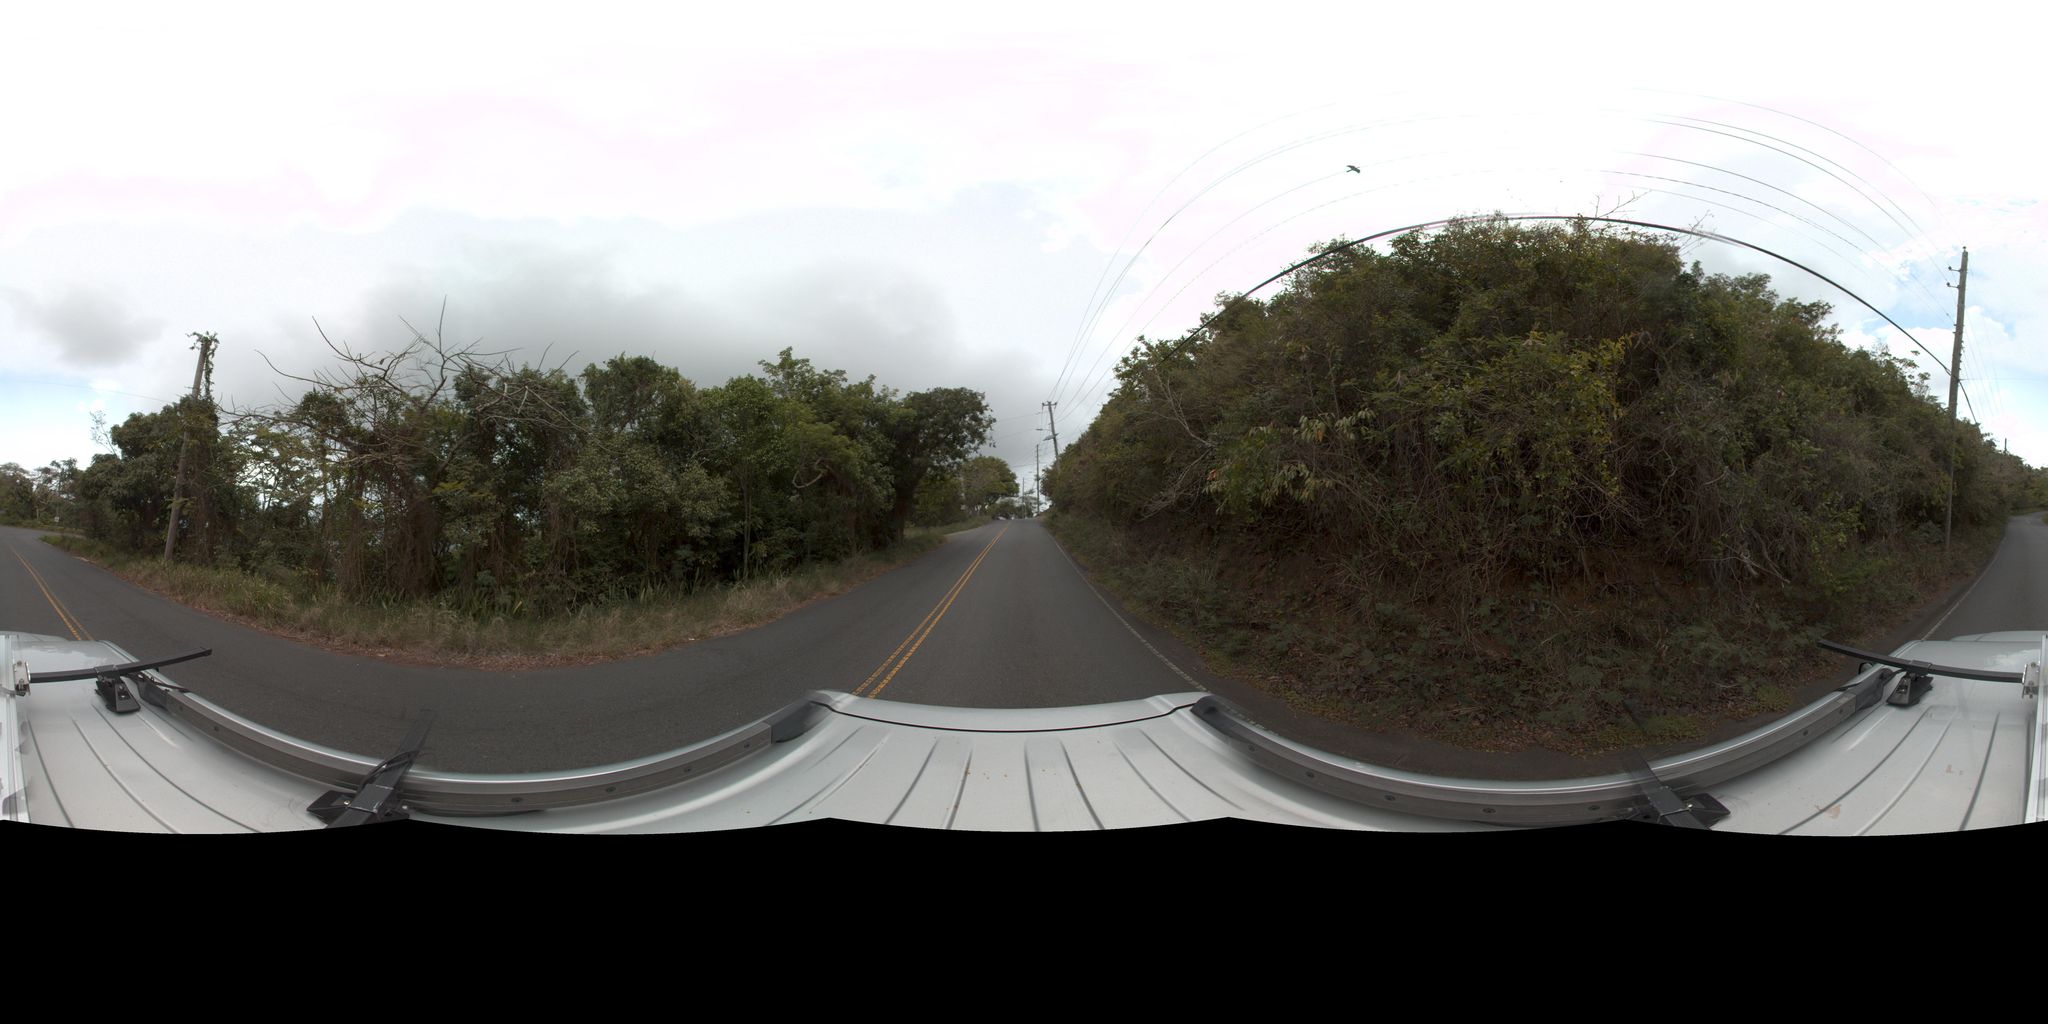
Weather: cloudy
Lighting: day
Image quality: slightly poor
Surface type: driving surface
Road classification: secondary
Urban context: suburban or peri-urban
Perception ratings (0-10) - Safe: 0.41, Lively: 3.91, Beautiful: 3.58, Boring: 6.76, Depressing: 4.51, Wealthy: 0.89